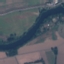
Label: River